Current action and preconditions to check: trajectory_clear

Your task: For each precondition in the list above, predict whether it will hold at this action.

Consider the current scene as observed from the mobile robot's camera, and analyze the predicted future states of all dynamic agents (e.g., people, animals, vehicles, or any moving entities) within the NEXT SECOND.

IMPORTANT: Only answer "very likely" if you are absolutely certain—based on strong, clear evidence—that a dynamic agent will violate the precondition in the predicted future state. Do NOT answer "very likely" for unlikely, ambiguous, or low-probability risks.

Ask yourself for each precondition: Is there a high probability, with clear and convincing evidence, that the predicted future states of any dynamic agent will interfere with the predicted future state of the currently executing action within the NEXT SECOND, causing that precondition to fail?

Assess the risk level based on these predictions. Use "likely" or "very likely" if motions create a clear risk of interference.

Use "neutral" or "improbable" if agents are nearby but their predicted paths are clearly diverging or non-conflicting.

Failure Risk Categories: "very improbable", "improbable", "neutral", "likely", "very likely"

Answer Format: Output ONLY the probability_of_failure value from these categories: "very improbable", "improbable", "neutral", "likely", "very likely"

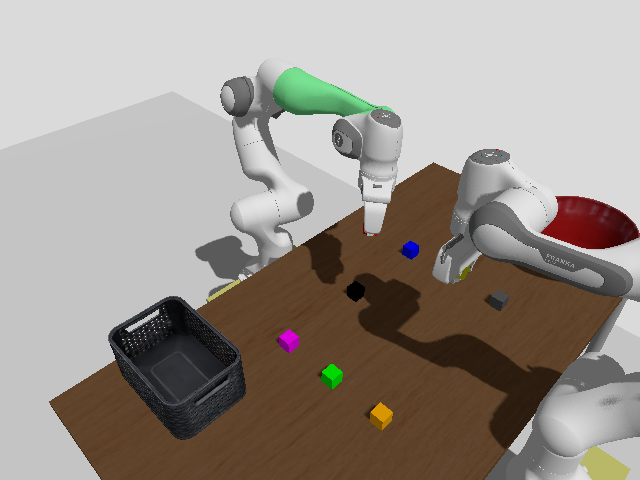

Answer: improbable